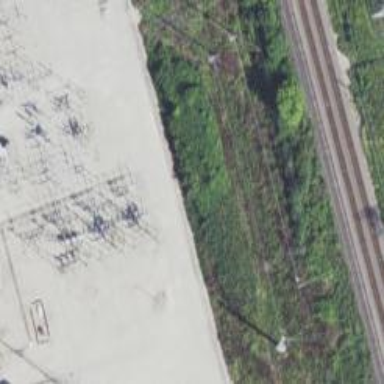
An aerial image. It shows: Switch for power supply.